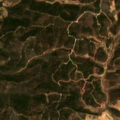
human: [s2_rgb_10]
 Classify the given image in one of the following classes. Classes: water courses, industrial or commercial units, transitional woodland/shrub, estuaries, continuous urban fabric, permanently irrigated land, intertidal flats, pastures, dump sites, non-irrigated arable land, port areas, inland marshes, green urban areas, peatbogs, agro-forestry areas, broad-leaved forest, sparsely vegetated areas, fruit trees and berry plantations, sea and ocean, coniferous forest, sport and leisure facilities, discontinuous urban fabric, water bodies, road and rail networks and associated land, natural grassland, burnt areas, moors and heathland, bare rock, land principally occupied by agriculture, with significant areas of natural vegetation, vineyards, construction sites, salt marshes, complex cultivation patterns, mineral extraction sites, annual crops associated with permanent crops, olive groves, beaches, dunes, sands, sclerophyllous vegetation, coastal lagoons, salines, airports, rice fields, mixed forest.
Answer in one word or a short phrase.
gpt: land principally occupied by agriculture, with significant areas of natural vegetation, coniferous forest, mixed forest, transitional woodland/shrub